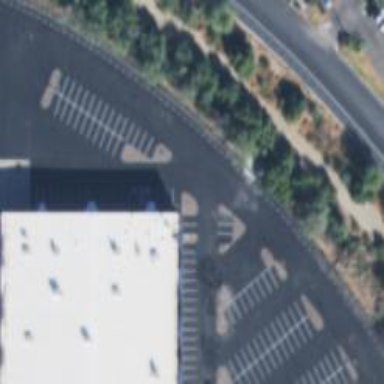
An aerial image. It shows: Asphalt surface.